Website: slack
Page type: stored-credit-cards
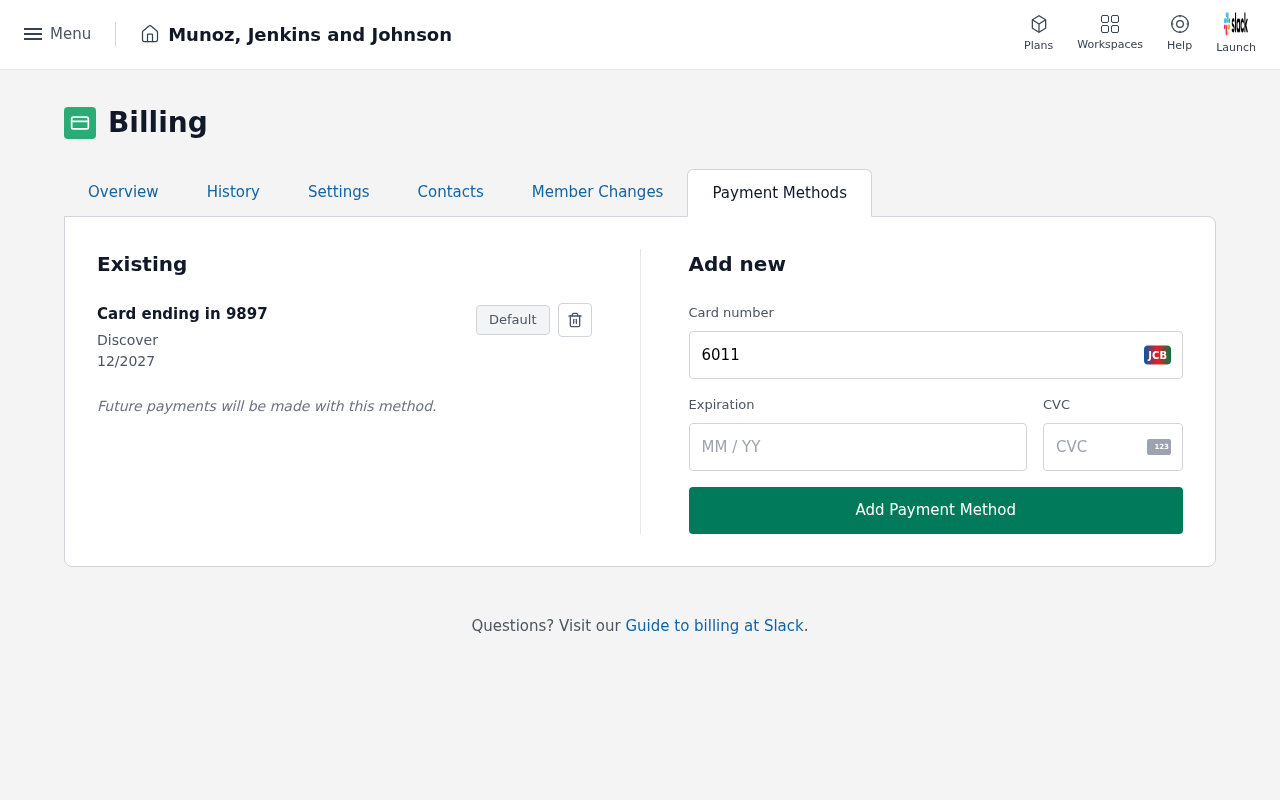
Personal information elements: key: PII_CARD_CVV
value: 479
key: PII_CARD_EXPIRY
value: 12/2027
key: PII_CARD_EXPIRY
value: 12/27
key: PII_CARD_LAST4
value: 9897
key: PII_CARD_NUMBER
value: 6011 7289 7359 9897
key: PII_CARD_TYPE
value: Discover
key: PII_COMPANY
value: Munoz, Jenkins and Johnson